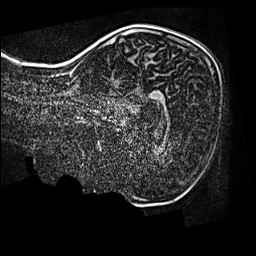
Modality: MP2RAGE
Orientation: sagittal
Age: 11
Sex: male
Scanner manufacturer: siemens
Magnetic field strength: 3 T
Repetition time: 4 s
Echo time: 0.00299 s